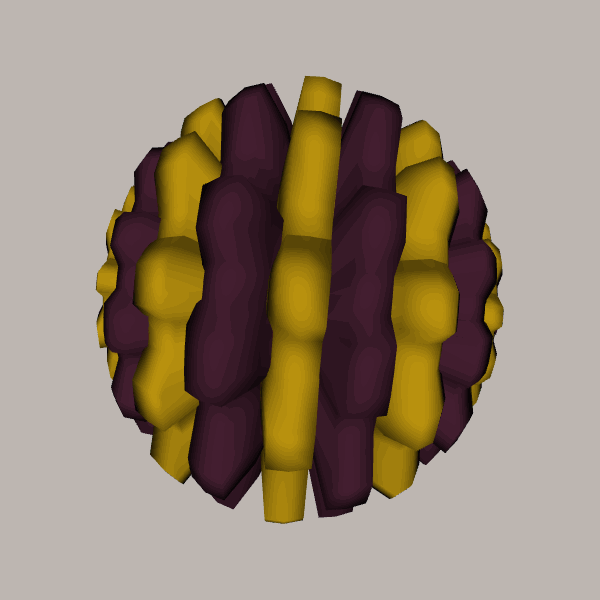
Background: light